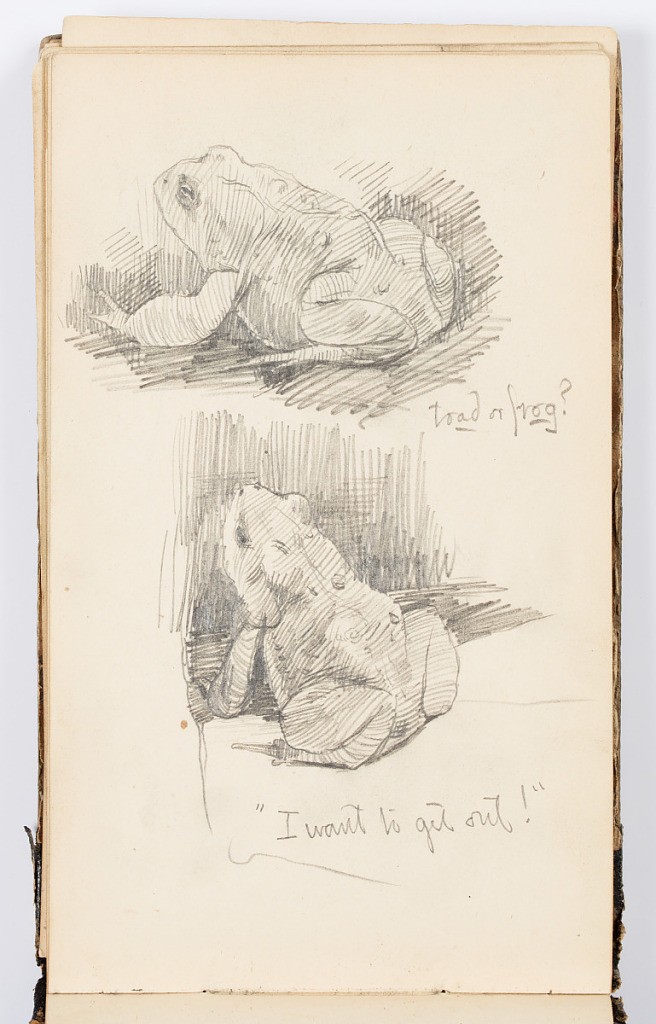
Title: Sketchbook Page: Toad or Frog
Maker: Kenyon Cox, American, 1856–1919
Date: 1875
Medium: Graphite on paper
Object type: Sketchbook folio
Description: Sketches of a frog or toad.